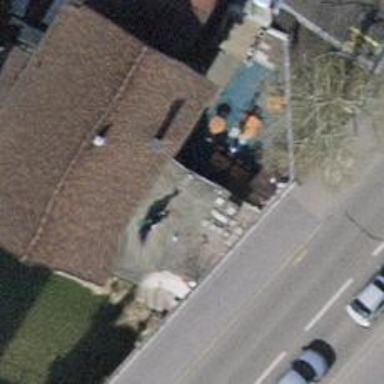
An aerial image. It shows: Restaurant.